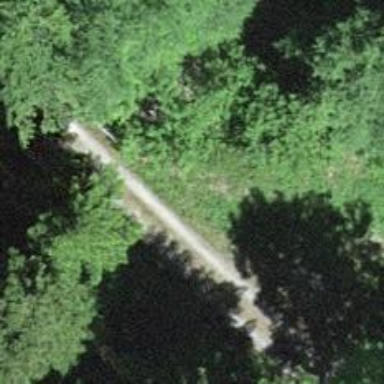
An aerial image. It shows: Gravel track on bridge with grade2 track type.